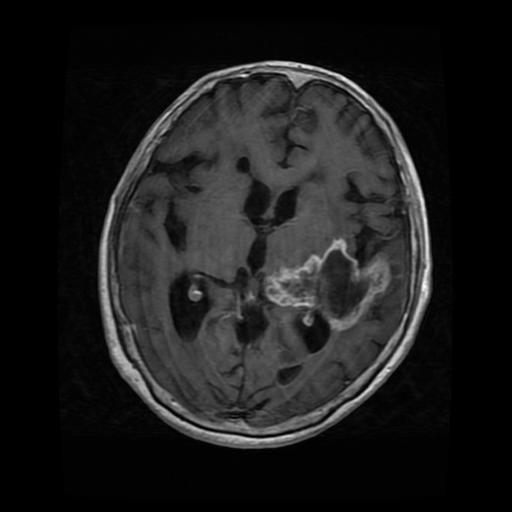
Label: glioma